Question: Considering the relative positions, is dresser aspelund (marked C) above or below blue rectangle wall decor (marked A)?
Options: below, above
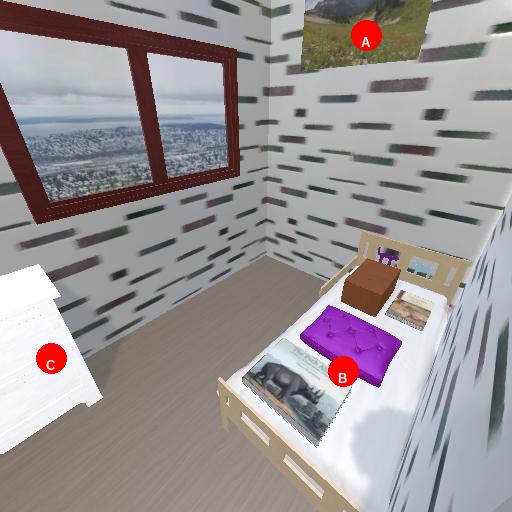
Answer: below